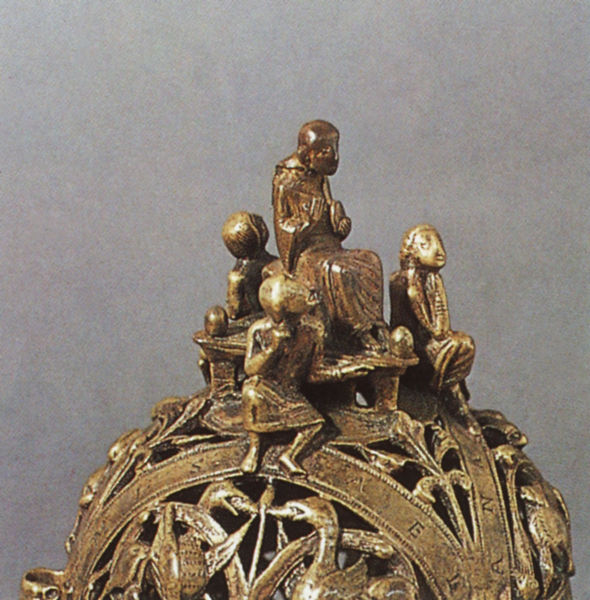
Titel: Weihrauchfaß
Künstler: Reiner von Huy
Institution: Lille, Musée des Beaux-Arts
Schlagwörter: menschen, sitzen, frau, grau, männer, tier, tiere, hände, vögel, figur, gold, vater, pflanzen, krone, rund, skulptur, statue, relief, schrift, schnabel, schwan, figuren, thron, detail, metall, bronze, plastik, foto, fotografie, photographie, vier, messing, vergoldet, buchstaben, kugel, beten, gravur, insignie, oranmente, photo, grab, romanik, segen, madonna, kleinplastik, schwäne, durchbrochen, reliquie, zepter, sextant, ottonisch, otonisch